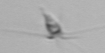
Label: Calciopappus